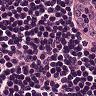
Metastatic tissue present: no